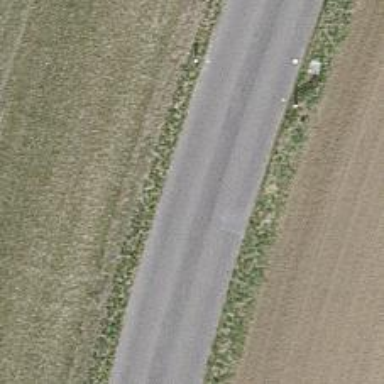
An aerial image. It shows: Tertiary road.